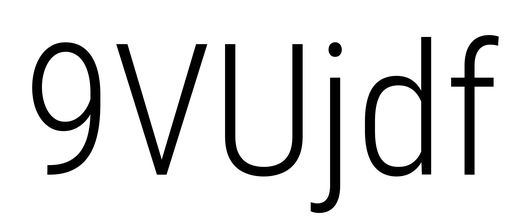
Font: Roboto_Condensed_Light